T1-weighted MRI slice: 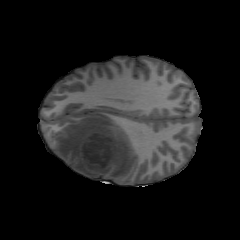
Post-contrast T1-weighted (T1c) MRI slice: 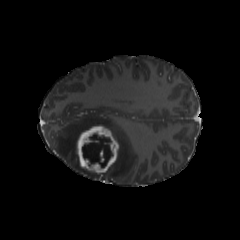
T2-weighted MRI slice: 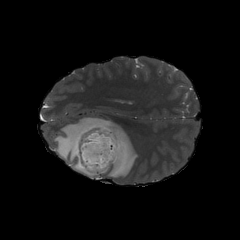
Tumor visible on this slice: yes